Question: I want to code a shader to clip a circle region by shader, but it seems not good, its edge isn't smooth, here is code:
vert file:
'''
varying vec3 normal;
void main()
{
gl_TexCoord[0] = gl_MultiTexCoord0;
normal = gl_NormalMatrix*gl_Normal;
gl_Position = ftransform();
}
'''
frag file:
'''
varying vec3 normal;
uniform sampler2D tex;
uniform sampler2D tex1;
void main()
{
vec4 clr = texture2D(tex, gl_TexCoord[0].st);
float s = gl_TexCoord[0].s - 0.5;
float t = gl_TexCoord[0].t - 0.5;
if ( s<0.0 )
s = 0.0 - s;
if ( t < 0.0 )
t = 0.0 -t;
if ( s*s + t*t >0.5*0.5 )
clr = vec4(0.0, 0.0, 0.0, 0.0);
gl_FragColor = clr;
}
'''

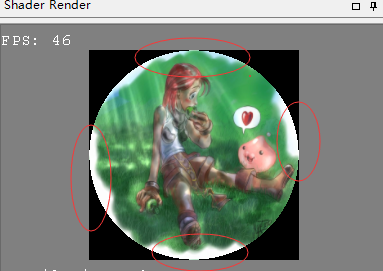
Answer: You should make a small blending between your two regions by mixing your two colors in the intermediate region.
'''
varying vec3 normal;
uniform sampler2D tex;
uniform sampler2D tex1;
void main()
{
vec4 insideColor = texture2D(tex, gl_TexCoord[0].st);
vec4 outsideColor = vec4(0.0, 0.0, 0.0, 0.0);
float s = gl_TexCoord[0].s - 0.5;
float t = gl_TexCoord[0].t - 0.5;
if ( s<0.0 )
s = 0.0 - s;
if ( t < 0.0 )
t = 0.0 -t;
const float radius = 0.5;
// scale represents the pixel width of the image.
// I used an arbitrary value of 128px but you should set this to
// the actual width.
// The smaller this value, the larger the blending zone will be.
const float scale = 128;
float mixFactor = clamp(scale * (s*s + t*t - radius*radius), 0, 1);
gl_FragColor = mix(insideColor, outsideColor, mixFactor);
}
'''
Also, try not to use branching statements when writing shader and use vector calculus instead of multiple float operations. A more efficient (but that could still be improved) version of this shader would be:
'''
varying vec3 normal;
uniform sampler2D tex;
uniform sampler2D tex1;
void main()
{
vec4 insideColor = texture2D(tex, gl_TexCoord[0].st);
vec4 outsideColor = vec4(0.0, 0.0, 0.0, 0.0);
vec2 coord = gl_TexCoord[0].st - vec2(0.5, 0.5);
coord = abs(coord);
const float radius = 0.5;
// scale represents the pixel width of the image.
// I used an arbitrary value of 128px but you should set this to
// the actual width.
// The smaller this value, the larger the blending zone will be.
const float scale = 128;
float mixFactor = clamp(scale * (length(coord) - radius), 0, 1);
gl_FragColor = mix(insideColor, outsideColor, mixFactor);
}
'''